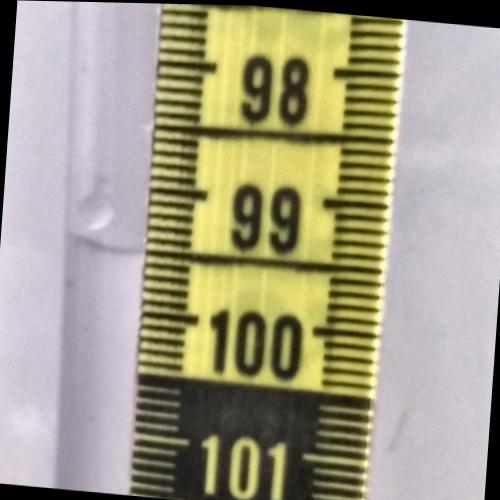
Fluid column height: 99.5 cm